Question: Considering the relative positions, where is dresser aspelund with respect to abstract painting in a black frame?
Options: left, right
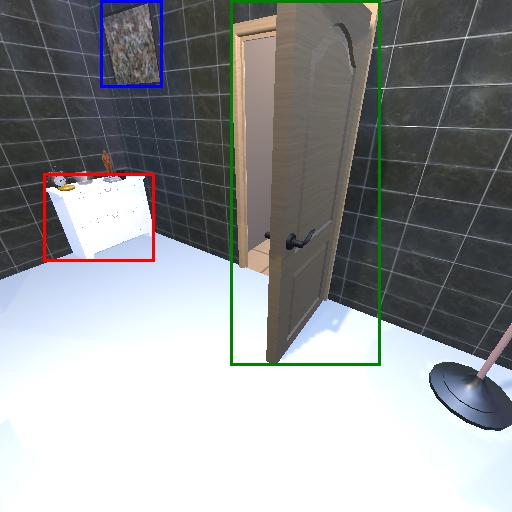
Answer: left